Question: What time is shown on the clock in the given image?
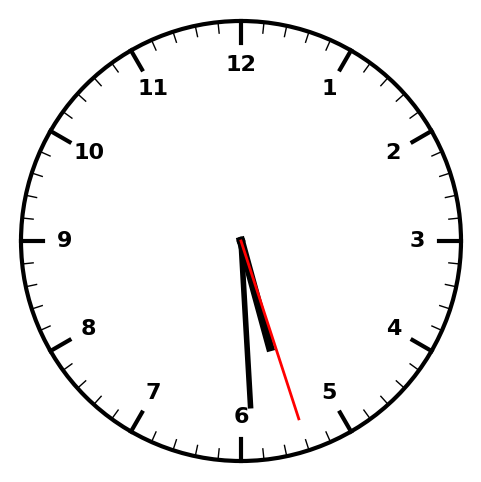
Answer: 05:29:27